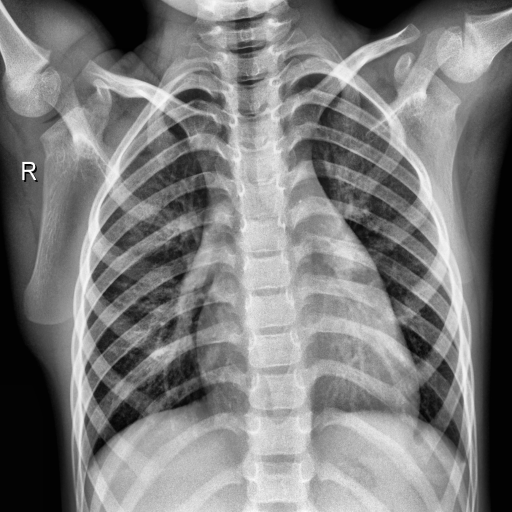
Finding: NORMAL